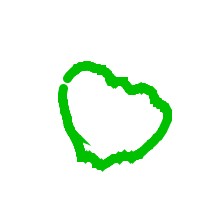
Shape: circle